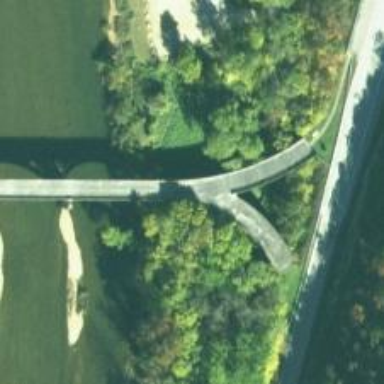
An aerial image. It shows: Path leading to bridge.